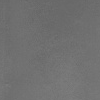
Atmospheric dust classification: dusty